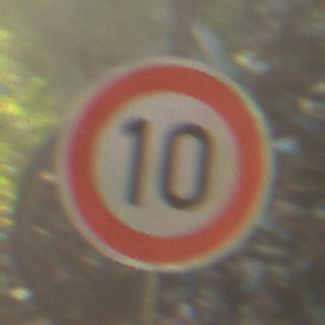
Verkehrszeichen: Geschwindigkeit10
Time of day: SunriseSunset
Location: Outdoor (Suburban)
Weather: Clear
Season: NotSpecified
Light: Natural